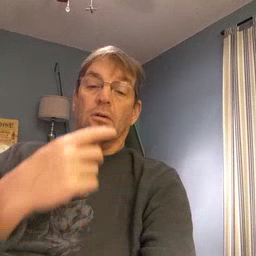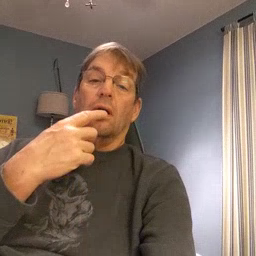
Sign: red